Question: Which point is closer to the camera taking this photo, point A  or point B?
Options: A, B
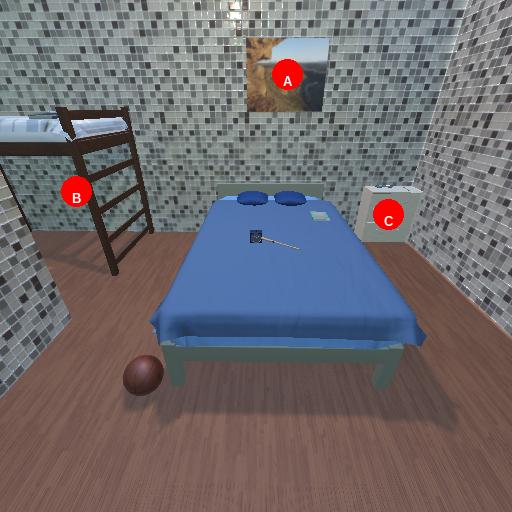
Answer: A